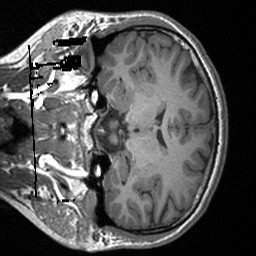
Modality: T1w
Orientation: coronal
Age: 19
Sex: male
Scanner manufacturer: siemens
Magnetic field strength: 3 T
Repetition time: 1.64 s
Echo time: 0.00234 s